Question: I am assigned to build an app for windows in which user can define different shortcuts to copy/paste different contents in editors e.g. ctrl+k to paste "abc" and ctrl+alt+a to paste "xyz" in any editor where cursor is placed. I have no idea to how to start for this sort of app.
Hope this helps:

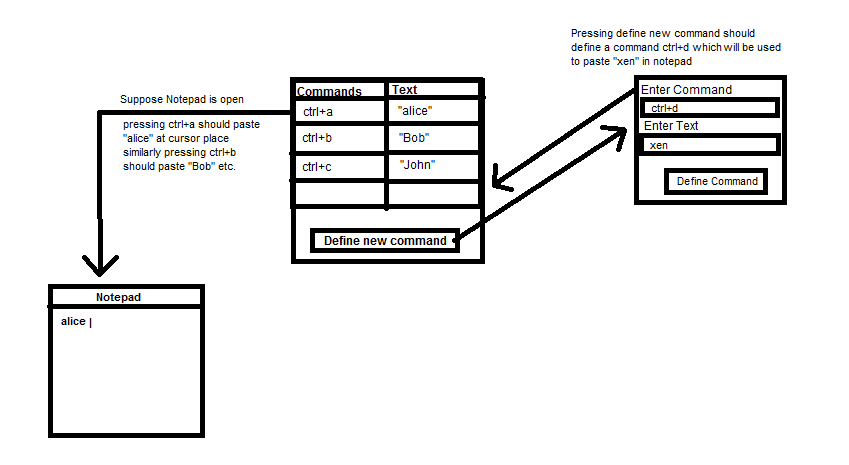
Answer: All I want is to know how to get it started, and the solution is :) - just few lines of code and work is done.